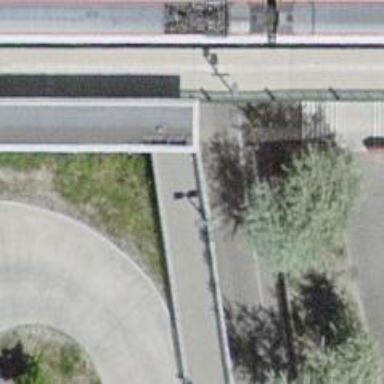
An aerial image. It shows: Tunnel with concrete footway and cycleway.